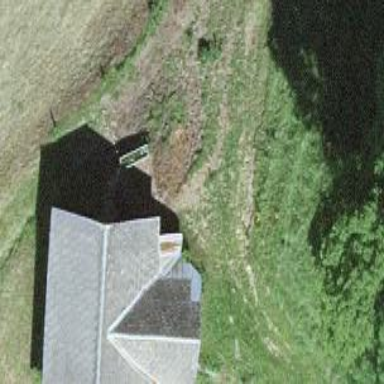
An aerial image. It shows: Barn.